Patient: sex M, age 26
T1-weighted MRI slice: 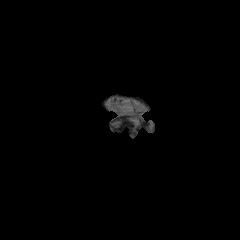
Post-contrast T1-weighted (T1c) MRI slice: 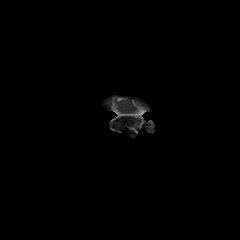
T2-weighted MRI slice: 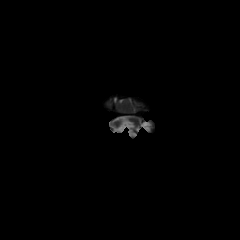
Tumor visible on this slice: no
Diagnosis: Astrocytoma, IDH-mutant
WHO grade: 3